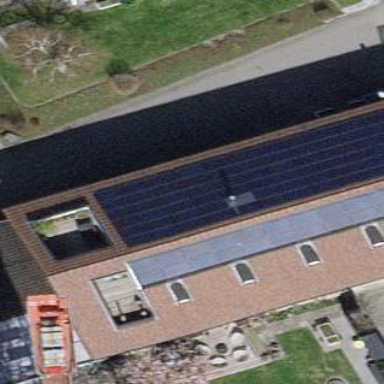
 consisting of solar photovoltaic panels."